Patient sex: M
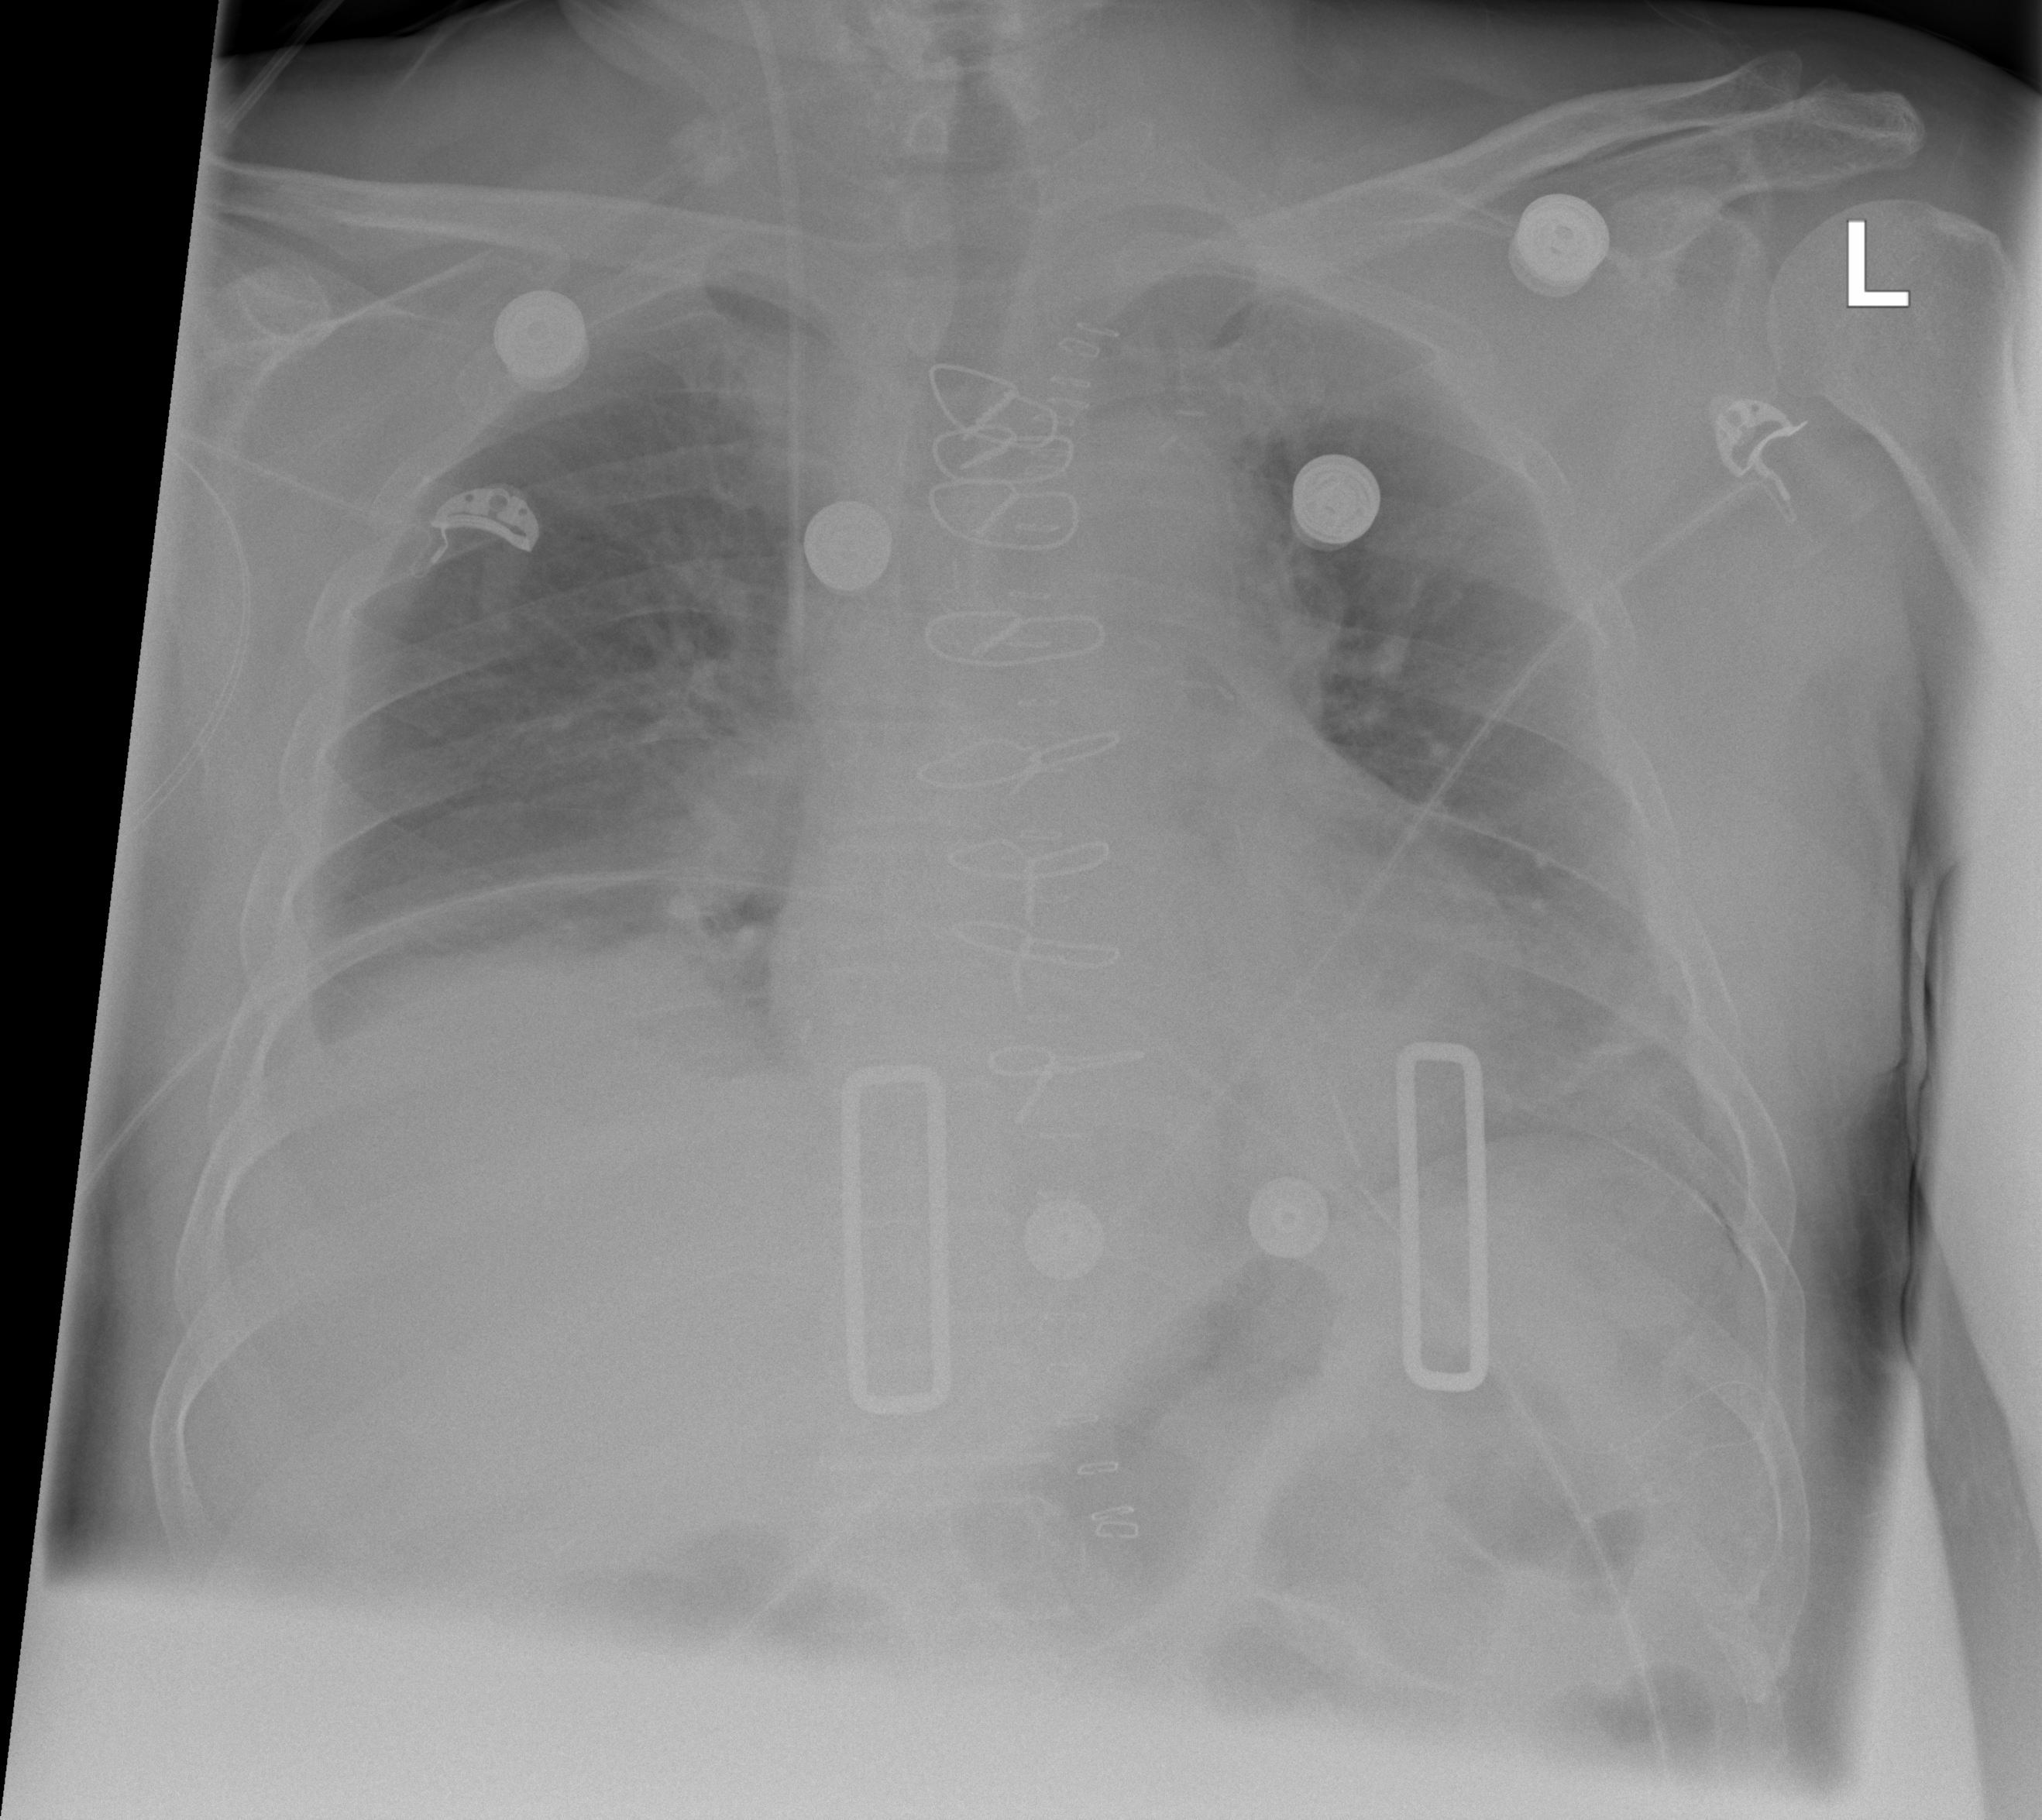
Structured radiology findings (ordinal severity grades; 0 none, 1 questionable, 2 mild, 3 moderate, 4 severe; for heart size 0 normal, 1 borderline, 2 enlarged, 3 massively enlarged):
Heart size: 1
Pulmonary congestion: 2
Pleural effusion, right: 0
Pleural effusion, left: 1
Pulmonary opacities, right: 0
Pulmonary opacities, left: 0
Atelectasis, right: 2
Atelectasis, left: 2